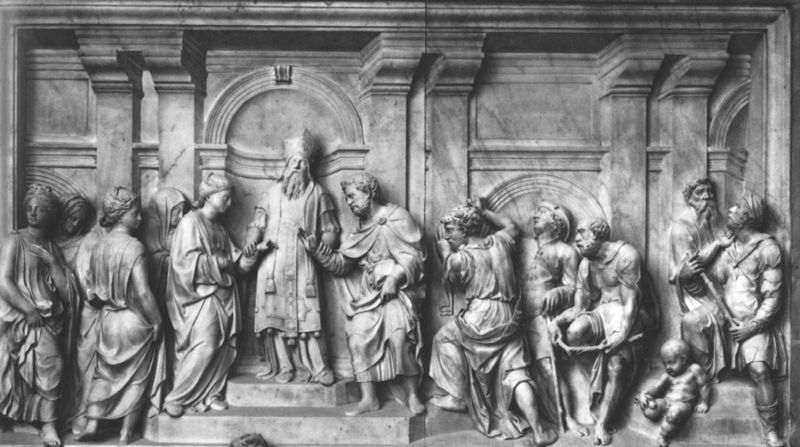
Titel: Santa Casa
Künstler: Andrea Sansovino
Standort: Loreto, Basilica della Santa Casa (EU - I - Marken)
Schlagwörter: gruppe, mann, frauen, menschen, frau, marmor, männer, schwarz, säule, säulen, weiss, bart, barock, halten, stein, geistlicher, gewänder, kind, paar, statue, relief, bogen, baby, pilaster, figuren, treppe, könig, papst, soldaten, stufen, stola, foto, fotografie, bögen, nische, antike, kleinkind, statuen, christus, griechen, klerus, priester, heiliger, huldigung, tiara, hochzeit, maromor, römisch, philosophie, kommen, kleriker, gwänder, platon, batrt, händen